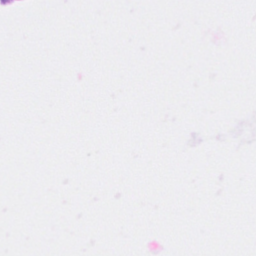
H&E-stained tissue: Breast